Question: I have a HTML table with sport results on a third party server that I would like to parse as a JSON or XML so I can grab me the values out of it...
I would prefer to do this with jQuery and already played around with '$.ajax' but I don't get it running :/
I also thought about a PHP script running on my server and doing something with 'file_get_contents()' and parsing the result as JSON - without success...
Dose anyone have an idea - what is the best solution to do what I want? I need a thought-provoking impulse ;)
'''
$.ajax({
dataType: "jsonp",
url: "....",
success: function(data) {
console.log(data);
},
error: function() {
console.log('error');
}
});
'''
Running in to an error:

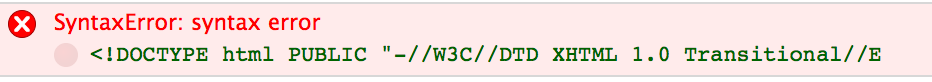
Answer: As per comments:
For cross-site content, make a proxy script using PHP. All this will need to do is grab the remote content and echo it out.
Your ajax request will then point to this script instead, and you will be able to parse the response using standard jQuery functions as if it were a normal page e.g. '$(data).filter('table');'